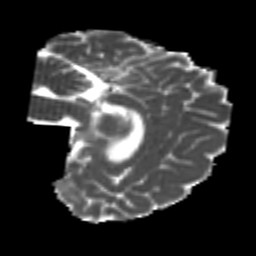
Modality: MD
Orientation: sagittal
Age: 20
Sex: male
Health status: healthy
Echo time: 0.074 s